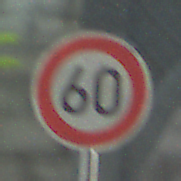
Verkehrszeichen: Geschwindigkeit60
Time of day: Midday
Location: Outdoor (Suburban)
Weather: Clear
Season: NotSpecified
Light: Natural